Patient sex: F
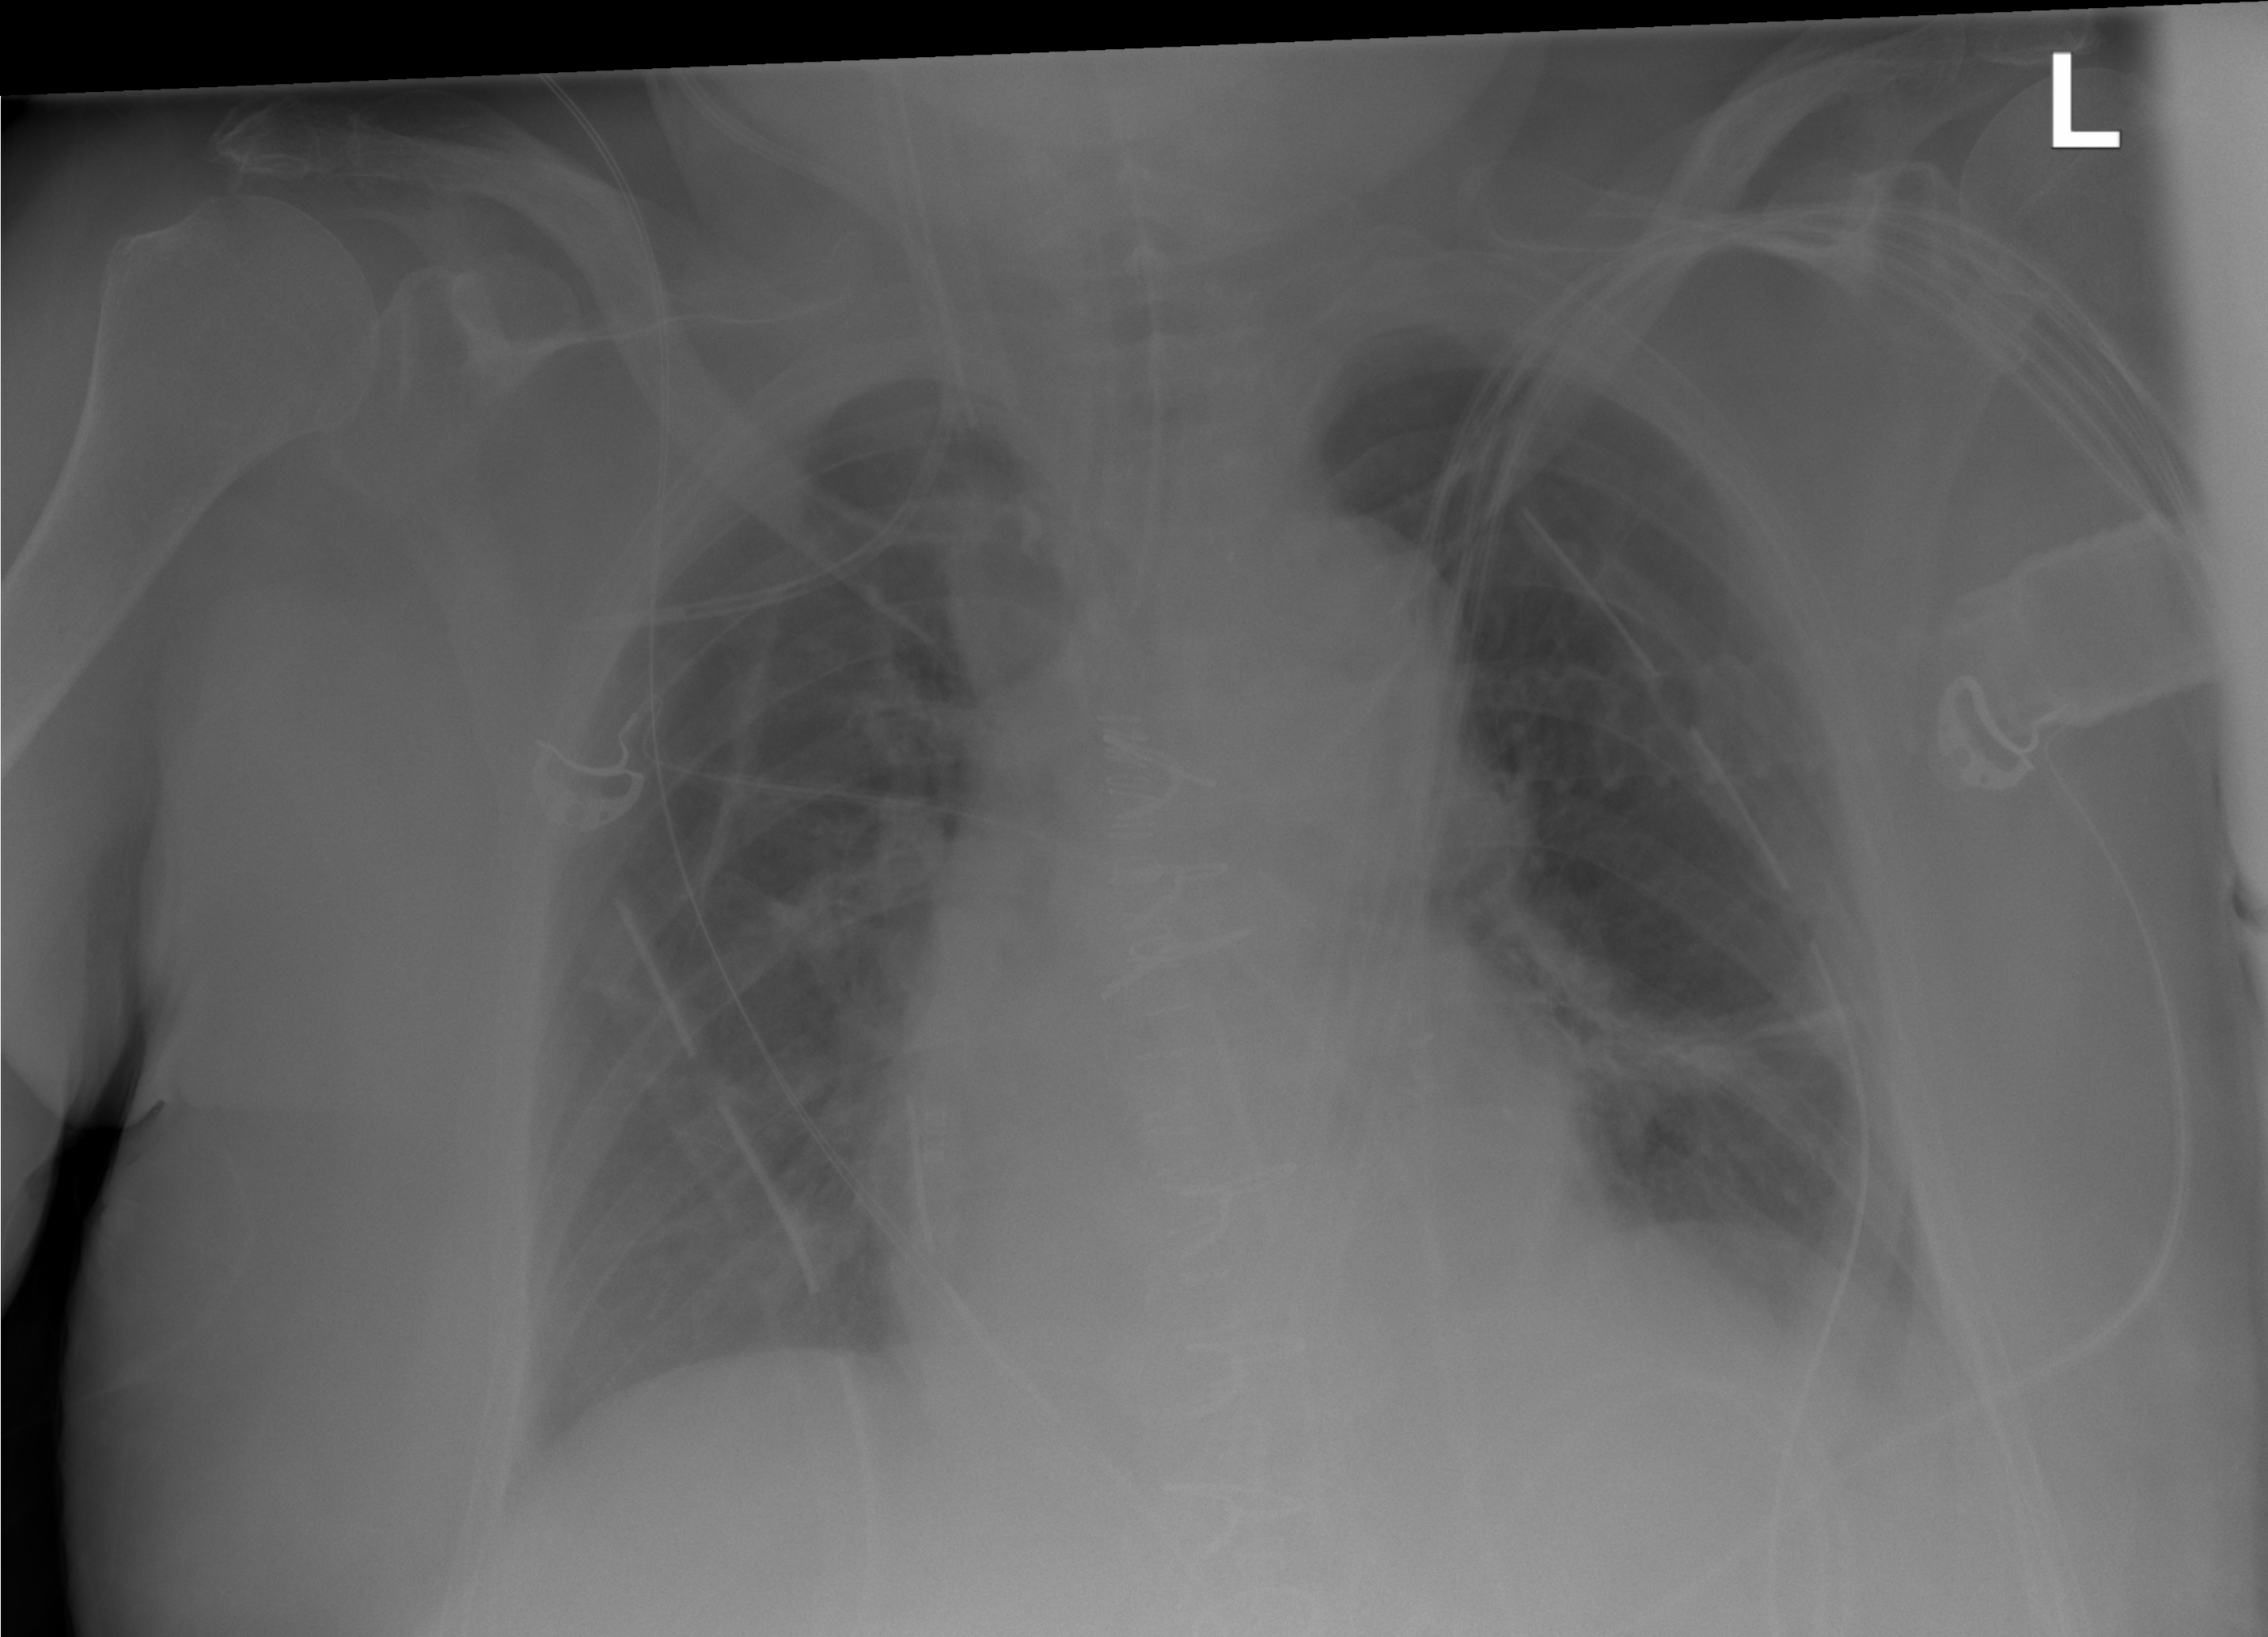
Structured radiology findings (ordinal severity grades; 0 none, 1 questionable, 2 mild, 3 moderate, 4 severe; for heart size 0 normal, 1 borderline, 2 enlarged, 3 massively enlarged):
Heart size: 1
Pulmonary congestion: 0
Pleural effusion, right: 0
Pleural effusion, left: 1
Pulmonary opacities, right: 0
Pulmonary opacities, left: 0
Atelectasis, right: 1
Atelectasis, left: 2